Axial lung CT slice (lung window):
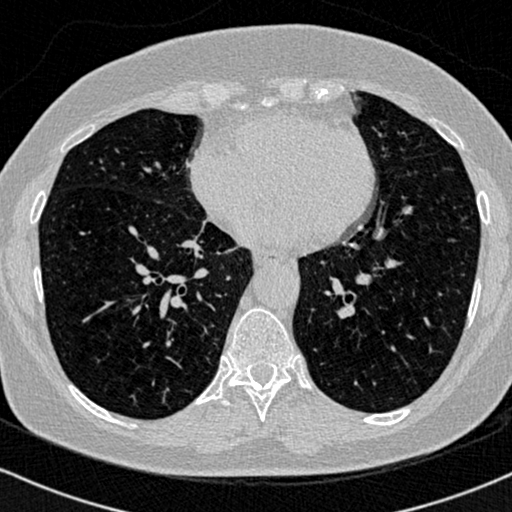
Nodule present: no